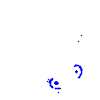
Particle: pion